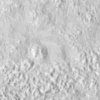
Label: not_dusty